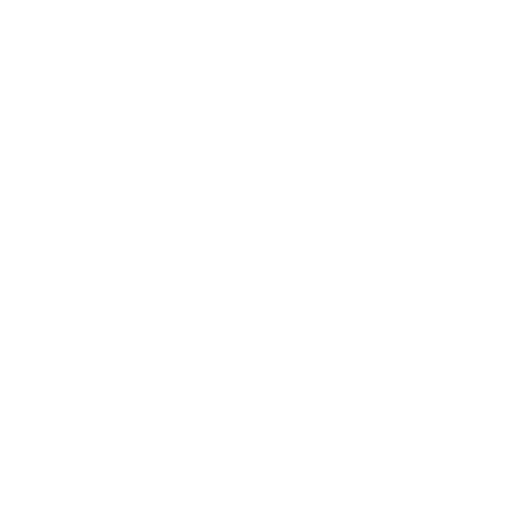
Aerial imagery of cliff(s) in Alaska named Huaji Cliff containing only unknown